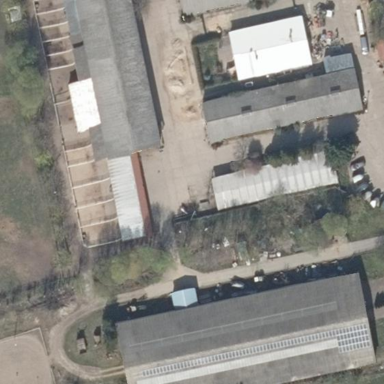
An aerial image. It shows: Farmyard area.